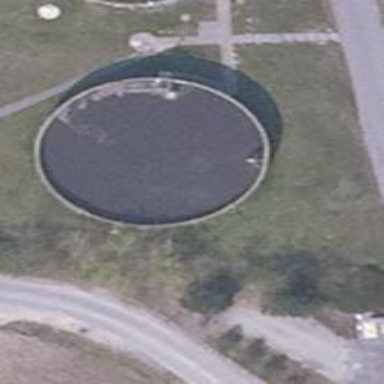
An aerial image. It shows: Body of wastewater.